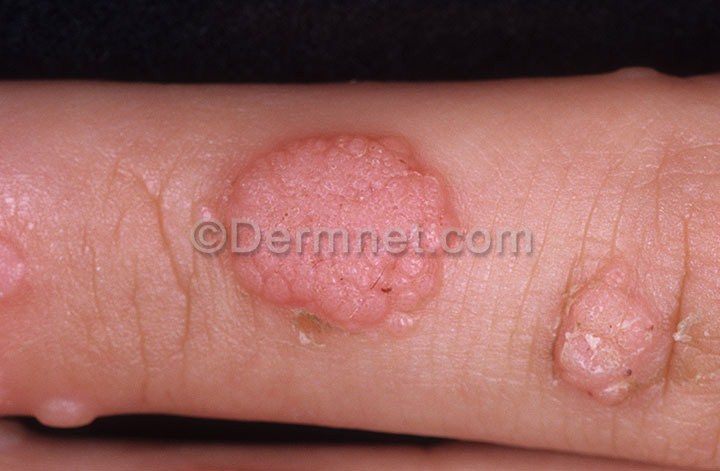
Disease: Warts Molluscum and other Viral Infections